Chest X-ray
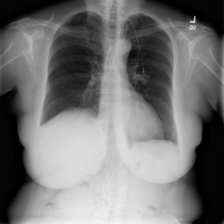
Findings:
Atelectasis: negative
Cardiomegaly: negative
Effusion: negative
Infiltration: negative
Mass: negative
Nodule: negative
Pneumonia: negative
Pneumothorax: negative
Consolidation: negative
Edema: negative
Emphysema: negative
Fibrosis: negative
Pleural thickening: negative
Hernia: negative